Interaction volume radius: 5 \u00c5
Interaction volume height: 30 \u00c5
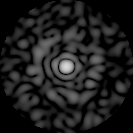
Disorder parameter: 0.837